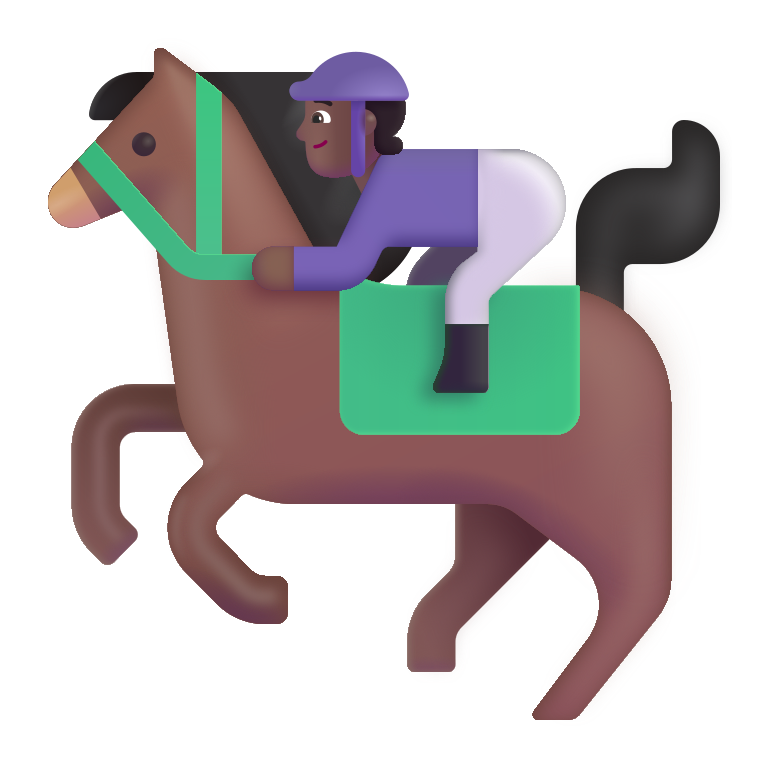
horse racing color  dark